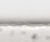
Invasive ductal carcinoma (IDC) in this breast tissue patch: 0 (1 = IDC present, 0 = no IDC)